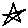
Label: star